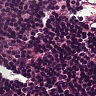
Metastatic tissue present: no